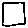
Label: square